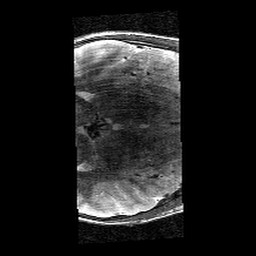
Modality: T2w
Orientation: axial
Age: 13
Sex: male
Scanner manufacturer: siemens
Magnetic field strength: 3 T
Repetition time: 9.23 s
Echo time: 0.067 s